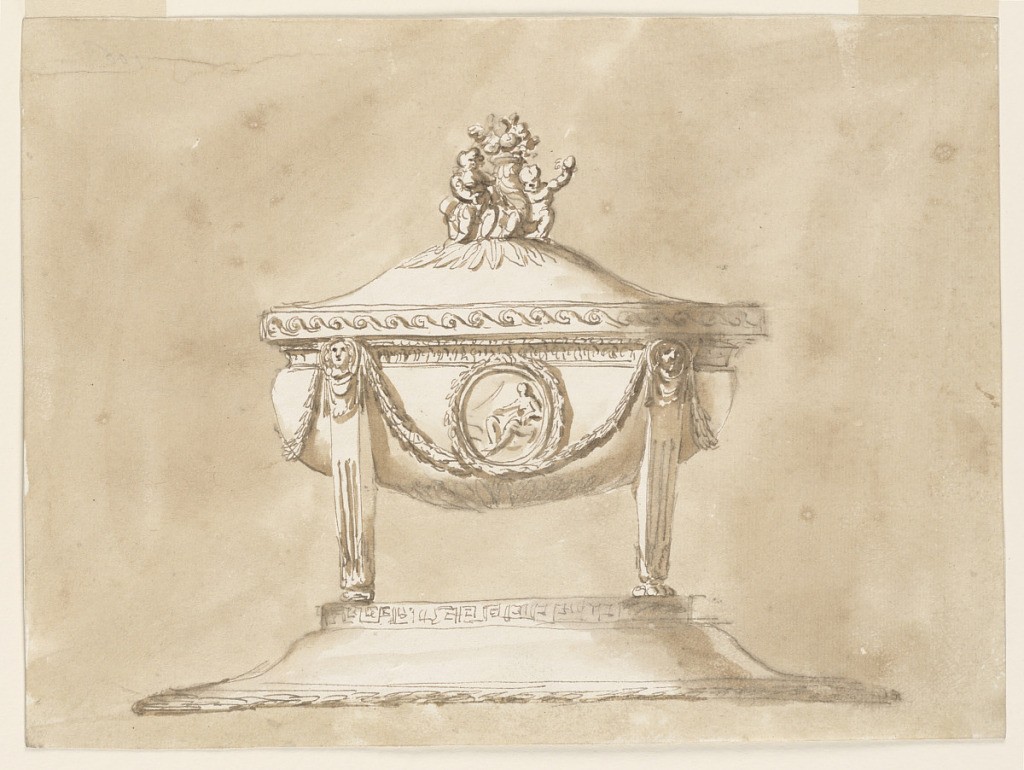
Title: Tureen
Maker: Giuseppe Barberi, Italian, 1746–1809
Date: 1746–1809
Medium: Pen and brown ink, brush and brown wash, graphite on off-white laid paper, lined
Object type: Drawing
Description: Tureen.